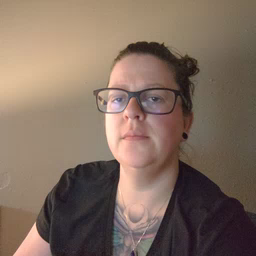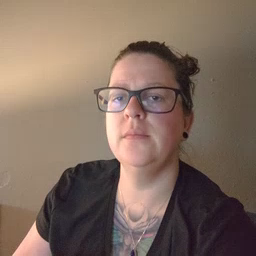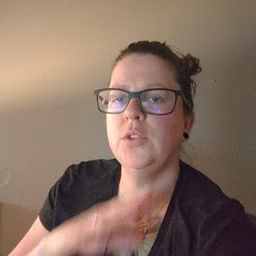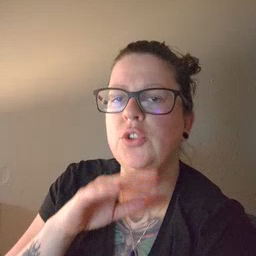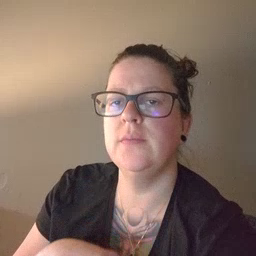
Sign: dirty